Question: We have upgraded Sitecore v6.6 to Sitecore v7.0.But I'm not able to publish.When I clicked on link nothing happens.
Then I checked error in Mozilla Web Console as given below:

'''
TypeError: this.browser.showModalDialog is not a function.
'''
What did I miss.
Thanks
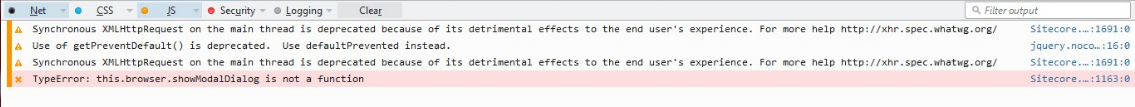
Answer: This is because 'showModalDialog' is deprecated in modern browsers.
'showModalDialogs' was used in pre-7.1 Sitecore releases.
What you need is to install a proper package for you Sitecore version.
Here is a list of Sitecore Support patches for different Sitecore versions:
<URL>
or
<URL>